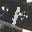
Label: 1